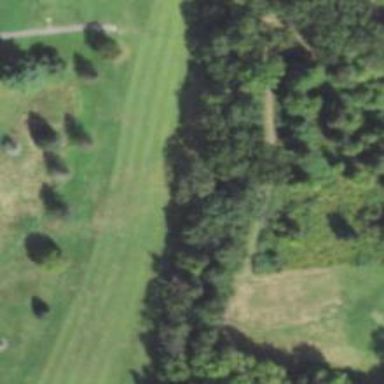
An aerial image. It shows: View of golf hole.